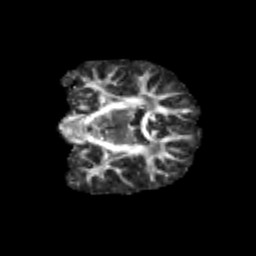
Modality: FA
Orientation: coronal
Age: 10
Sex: male
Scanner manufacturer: siemens
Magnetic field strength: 3 T
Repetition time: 3.8 s
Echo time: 0.07 s